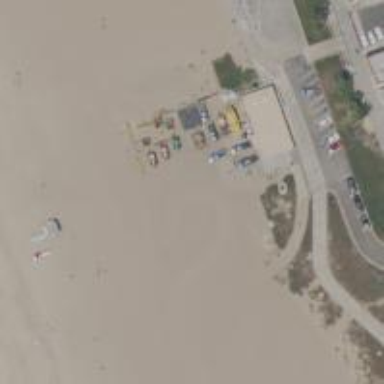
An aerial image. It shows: Lifeguard on duty.